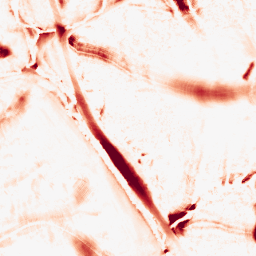
Category: morphological
Decomposition family: tophat
Decomposition parameters: size: 20
mode: white
Upsampling method: cubic_mitchell
Upsampling parameters: scale: 8
Upsampling scale: 8